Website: walmart
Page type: receipt
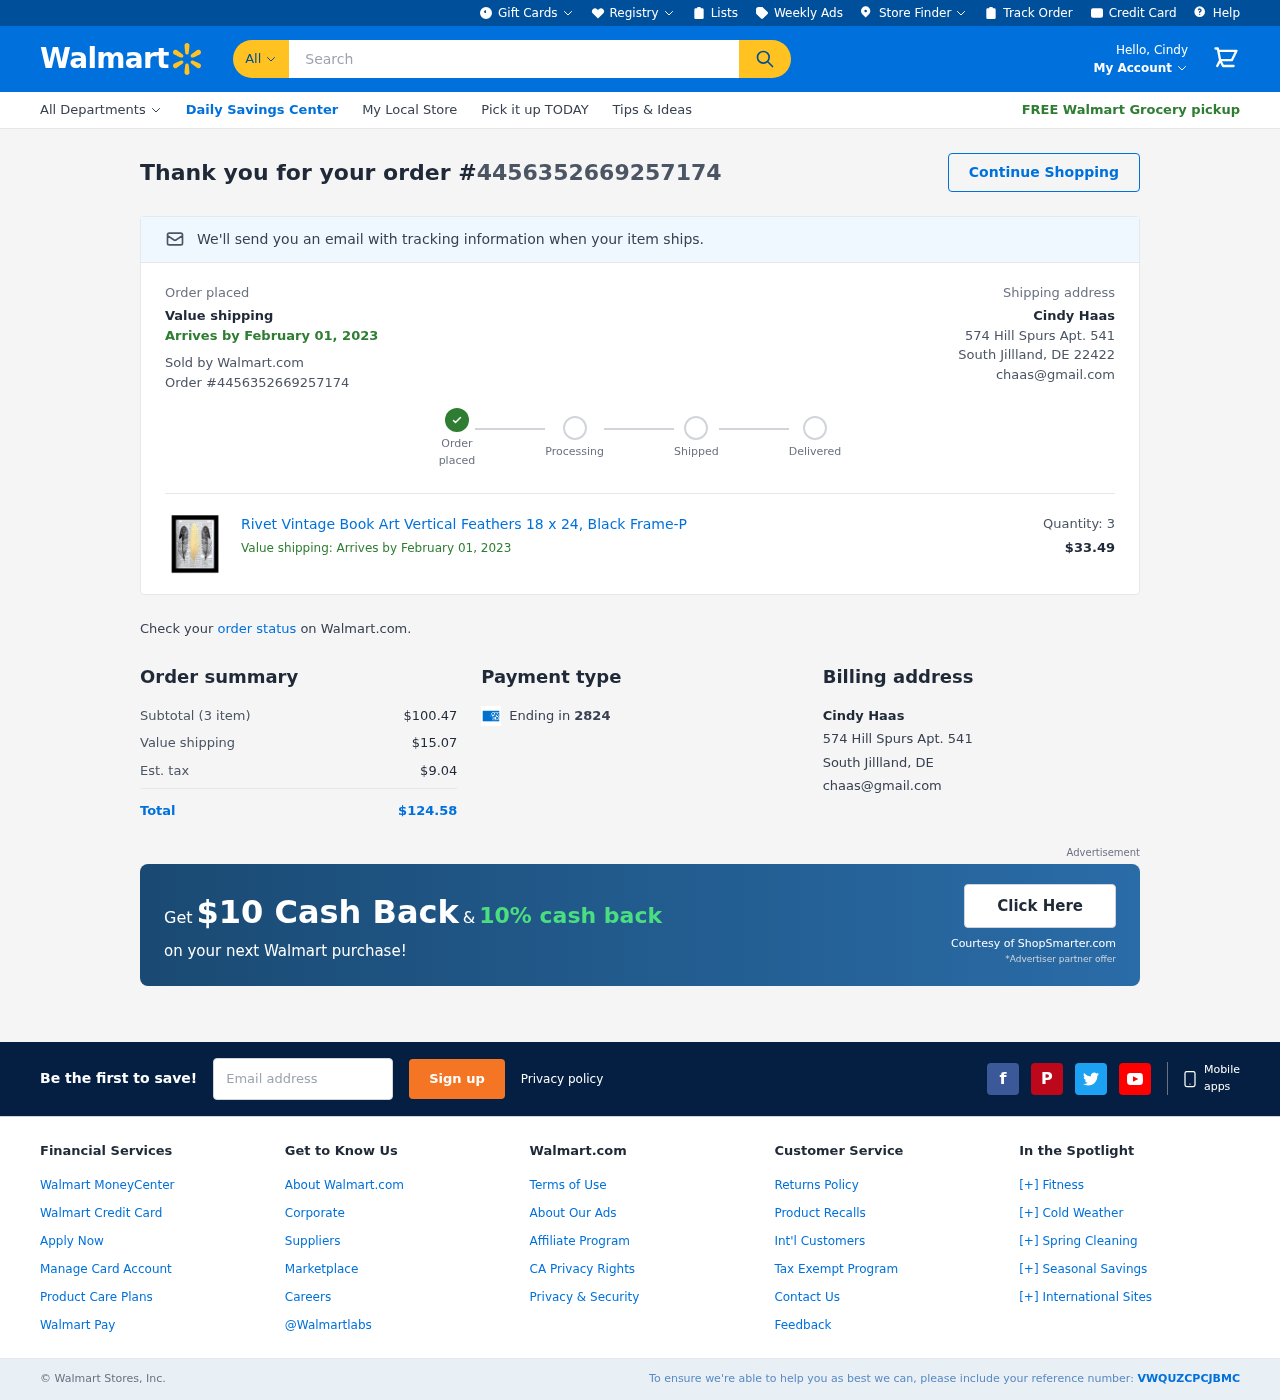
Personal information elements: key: PII_CARD_LAST4
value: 2824
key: PII_EMAIL
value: chaas@gmail.com
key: PII_FIRSTNAME
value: Cindy
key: PII_FULLNAME
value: Cindy Haas
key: PII_STREET
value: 574 Hill Spurs Apt. 541
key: PII_CITY_STATE_ZIP
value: South Jillland, DE 22422
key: PII_FULLNAME2
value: Cindy Haas
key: PII_CITY_STATE2
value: South Jillland, DE
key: PII_EMAIL2
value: chaas@gmail.com
Product elements: key: PRODUCT1_NAME
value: Rivet Vintage Book Art Vertical Feathers 18 x 24, Black Frame-P
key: PRODUCT1_PRICE
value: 33.49
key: PRODUCT1_QUANTITY
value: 3
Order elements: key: ORDER_ID2
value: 4456352669257174
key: ORDER_DELIVERY_DATE
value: February 01, 2023
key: ORDER_ID
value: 4456352669257174
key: ORDER_DELIVERY_DATE2
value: February 01, 2023
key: ORDER_NUM_ITEMS
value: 3
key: ORDER_SUBTOTAL
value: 100.47
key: ORDER_SHIPPING_COST
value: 15.07
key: ORDER_TAX
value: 9.04
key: ORDER_TOTAL
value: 124.58
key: ORDER_REF
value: VWQUZCPCJBMC
Search elements: key: HEADER_SEARCH
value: Search